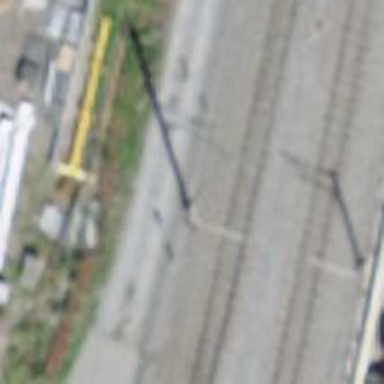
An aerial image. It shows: Catenary mast for power lines.